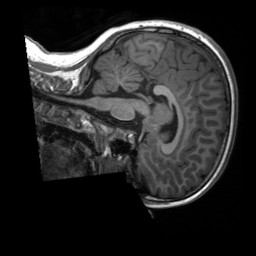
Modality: T1w
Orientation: sagittal
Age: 10
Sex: female
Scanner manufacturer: siemens
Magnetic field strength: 3 T
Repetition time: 2.3 s
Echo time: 0.00232 s